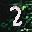
Label: 2